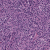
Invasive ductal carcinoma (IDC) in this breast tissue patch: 1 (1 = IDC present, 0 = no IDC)